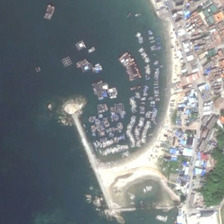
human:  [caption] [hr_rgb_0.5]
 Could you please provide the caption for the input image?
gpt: many ships are parked at the port .

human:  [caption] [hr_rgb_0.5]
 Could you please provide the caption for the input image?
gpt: a large number of houses were built near the harbour .

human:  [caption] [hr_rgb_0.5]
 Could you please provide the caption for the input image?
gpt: a large number of houses were built near the harbour .

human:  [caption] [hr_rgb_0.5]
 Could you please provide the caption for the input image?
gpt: many ships are parked at the port .

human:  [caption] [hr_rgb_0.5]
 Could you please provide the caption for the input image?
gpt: a large number of houses were built near the harbour .